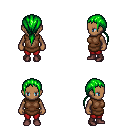
a pixel art fantasy rpg character, female body template, human, dark skin, brown tunic, red pants, green ponytail hairstyle, maroon shoes, four views (front, back, left, right), 2x2 character sprite sheet, small pixel art, hard edges, no anti-aliasing